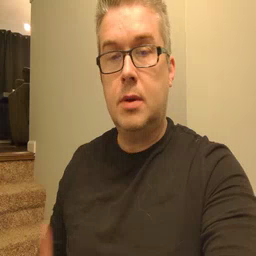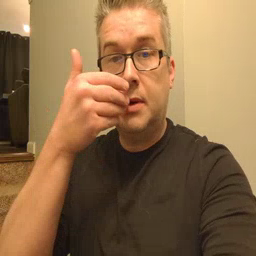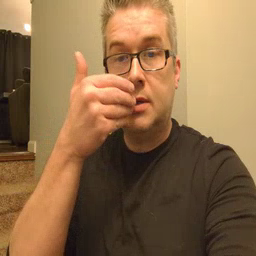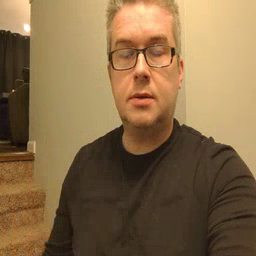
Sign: pizza